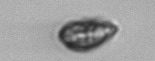
Label: Prorocentrum_triestinum